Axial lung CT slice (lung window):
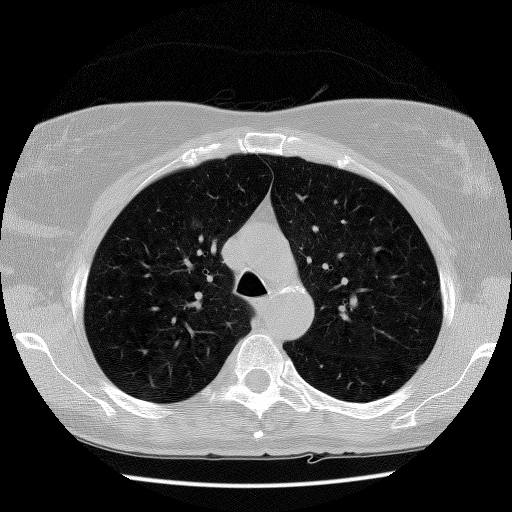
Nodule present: no